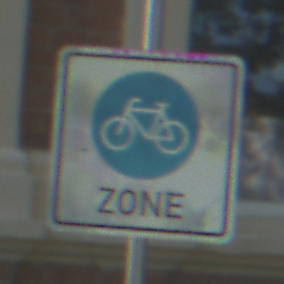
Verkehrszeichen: BeginnFahrradzone
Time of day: Midday
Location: Outdoor (Suburban)
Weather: Clear
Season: NotSpecified
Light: Natural